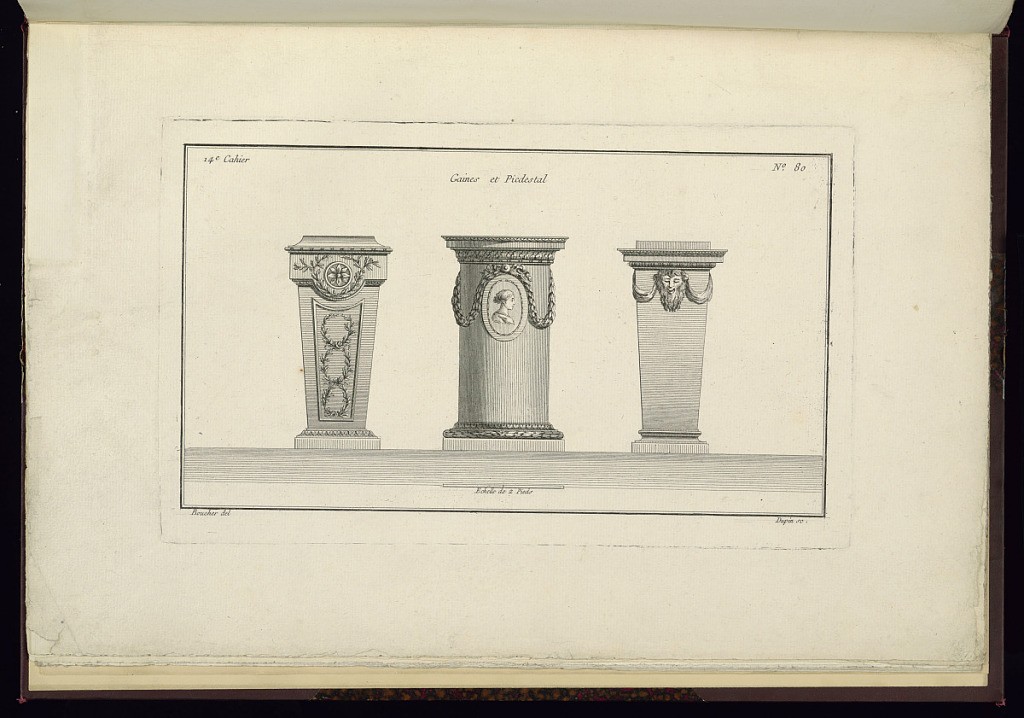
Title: Gaines et Piedestal
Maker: Juste-François Boucher, French, 1736 – 1782
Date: ca. 1775
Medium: Engraving on off white laid paper
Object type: Print
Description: Designs for three pedestals decorated with ornament motifs including bead and bar, rosette, crossed branches, lamb tongue, bound leaf, acanthus leaves, garlands, a portrait medallion, satyr mascaron and drapery. The plate is signed.